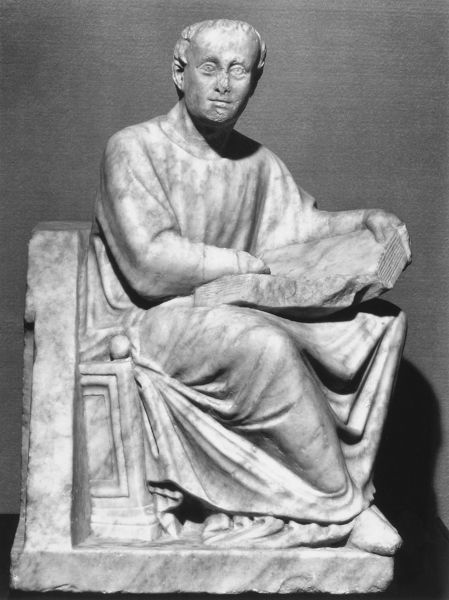
Titel: Brunnenfiguren
Künstler: Arnolfo di Cambio
Institution: Perugia, Galleria Nazionale dell’ Umbria
Schlagwörter: hand, mann, schatten, umhang, sitzen, grau, licht, marmor, mund, nase, ohr, schwarz, stuhl, weiss, blick, augen, falten, gesicht, stein, figur, gewand, haare, sitzend, kinn, skulptur, statue, lächeln, glatze, foto, fotografie, buch, römer, lesend, schreiber, tunika, lektüre, cäsar, senator, beschädigt, codex, aufblicken, abgeschlagen, abgebrochen, marmorskulptur, mutiliert, behscädigt